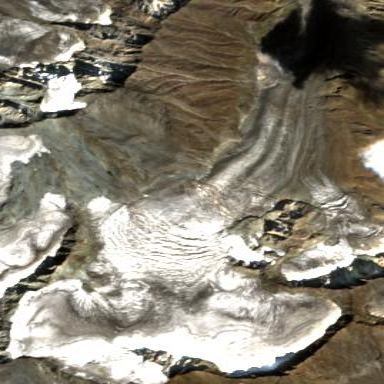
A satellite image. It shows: Majestic glacier in the distance.